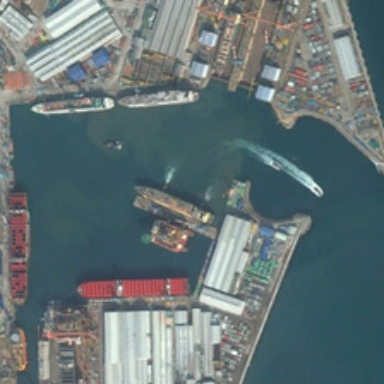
Several boats are in a port surrounded by some buildings .